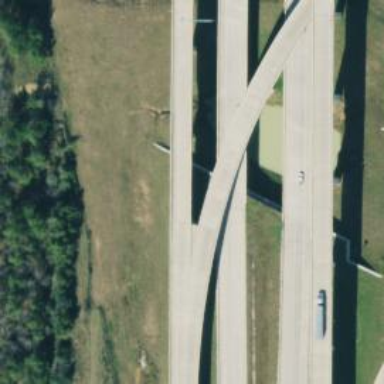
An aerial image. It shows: Bridge over motorway.